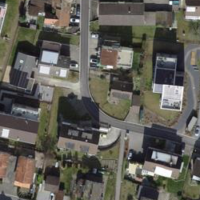
EUNIS habitat code: 54
Species observed at this site:
Cornus sanguinea